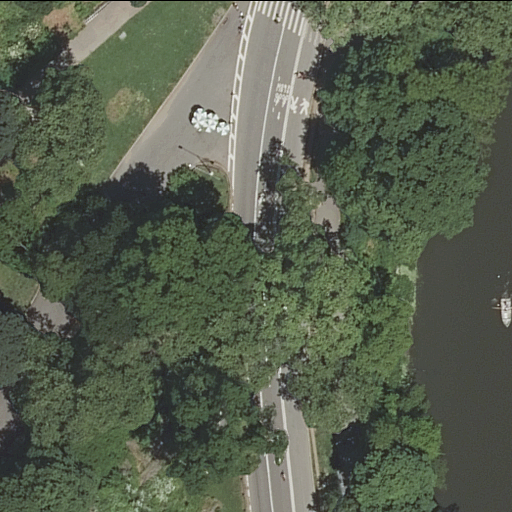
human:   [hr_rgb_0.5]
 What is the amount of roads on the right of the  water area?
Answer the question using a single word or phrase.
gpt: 0

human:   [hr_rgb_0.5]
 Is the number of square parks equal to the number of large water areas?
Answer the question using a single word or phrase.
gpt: no

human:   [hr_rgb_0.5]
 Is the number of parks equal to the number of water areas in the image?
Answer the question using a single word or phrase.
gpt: yes

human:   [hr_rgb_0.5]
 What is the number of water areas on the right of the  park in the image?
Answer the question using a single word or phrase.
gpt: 0

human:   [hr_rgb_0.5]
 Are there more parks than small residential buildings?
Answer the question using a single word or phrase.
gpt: yes

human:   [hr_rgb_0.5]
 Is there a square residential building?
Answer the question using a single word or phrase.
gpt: no

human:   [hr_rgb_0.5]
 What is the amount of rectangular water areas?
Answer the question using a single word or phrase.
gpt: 0

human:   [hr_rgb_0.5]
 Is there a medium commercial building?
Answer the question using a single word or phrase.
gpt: no

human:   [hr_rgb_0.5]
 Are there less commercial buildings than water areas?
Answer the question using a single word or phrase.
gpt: yes

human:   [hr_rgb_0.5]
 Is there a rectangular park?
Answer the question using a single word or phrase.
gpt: yes

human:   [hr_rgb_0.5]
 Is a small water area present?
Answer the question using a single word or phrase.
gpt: no

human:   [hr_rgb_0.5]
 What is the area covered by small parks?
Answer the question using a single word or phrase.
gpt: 0m2

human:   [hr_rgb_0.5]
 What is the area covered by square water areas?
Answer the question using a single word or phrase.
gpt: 0m2

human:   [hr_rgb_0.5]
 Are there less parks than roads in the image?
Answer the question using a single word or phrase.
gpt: yes

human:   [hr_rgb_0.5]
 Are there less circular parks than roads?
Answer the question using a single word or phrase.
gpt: yes

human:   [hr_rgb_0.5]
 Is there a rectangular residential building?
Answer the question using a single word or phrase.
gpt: no

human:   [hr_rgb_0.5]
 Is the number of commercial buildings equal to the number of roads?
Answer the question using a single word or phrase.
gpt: no

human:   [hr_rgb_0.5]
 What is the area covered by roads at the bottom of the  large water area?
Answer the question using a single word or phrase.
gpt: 0m2

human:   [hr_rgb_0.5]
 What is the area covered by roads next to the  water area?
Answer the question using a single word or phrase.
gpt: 0m2

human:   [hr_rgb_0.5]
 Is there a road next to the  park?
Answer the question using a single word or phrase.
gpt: yes

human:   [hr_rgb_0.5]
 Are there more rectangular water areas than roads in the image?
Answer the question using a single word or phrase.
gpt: no

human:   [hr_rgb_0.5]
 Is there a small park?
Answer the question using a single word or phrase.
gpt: no

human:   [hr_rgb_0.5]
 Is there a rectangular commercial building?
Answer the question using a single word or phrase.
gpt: no

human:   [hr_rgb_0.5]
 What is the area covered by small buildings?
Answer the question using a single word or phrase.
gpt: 0m2

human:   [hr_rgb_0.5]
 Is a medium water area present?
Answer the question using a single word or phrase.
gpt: no

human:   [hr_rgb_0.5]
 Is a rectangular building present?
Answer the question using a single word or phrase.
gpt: no

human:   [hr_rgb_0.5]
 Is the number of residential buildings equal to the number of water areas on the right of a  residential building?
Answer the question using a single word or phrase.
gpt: yes

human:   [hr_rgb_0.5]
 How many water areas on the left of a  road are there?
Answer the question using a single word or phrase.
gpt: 0

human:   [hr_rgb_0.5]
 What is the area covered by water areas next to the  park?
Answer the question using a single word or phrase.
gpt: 1893m2

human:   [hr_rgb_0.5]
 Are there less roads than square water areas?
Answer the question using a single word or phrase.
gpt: no

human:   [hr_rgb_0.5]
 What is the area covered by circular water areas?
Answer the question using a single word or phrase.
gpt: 0m2

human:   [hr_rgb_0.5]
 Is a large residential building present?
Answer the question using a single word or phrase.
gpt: no

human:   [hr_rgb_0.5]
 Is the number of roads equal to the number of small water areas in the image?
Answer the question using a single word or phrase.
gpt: no

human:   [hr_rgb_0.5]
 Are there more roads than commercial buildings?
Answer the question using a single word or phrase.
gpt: yes

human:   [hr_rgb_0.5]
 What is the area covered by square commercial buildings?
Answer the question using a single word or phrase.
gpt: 0m2

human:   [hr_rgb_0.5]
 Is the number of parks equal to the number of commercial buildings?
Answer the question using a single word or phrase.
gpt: no